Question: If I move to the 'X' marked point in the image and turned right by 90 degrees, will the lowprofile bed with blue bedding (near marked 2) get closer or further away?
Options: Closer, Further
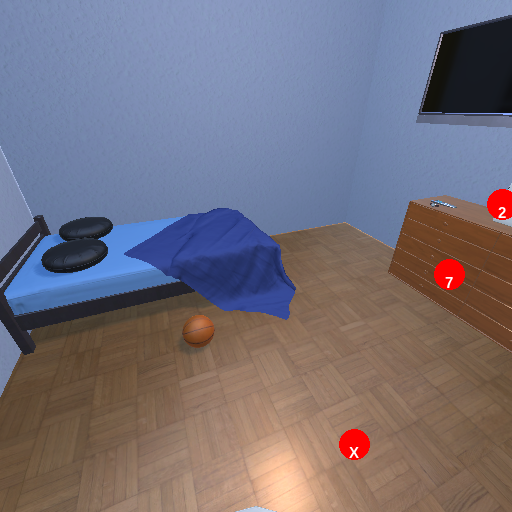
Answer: Closer